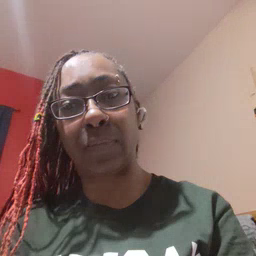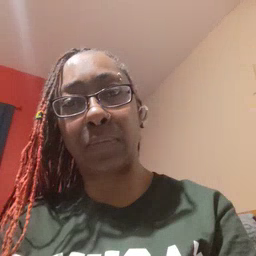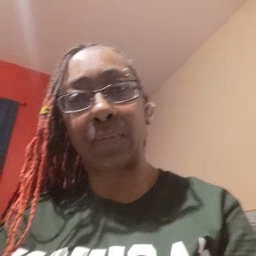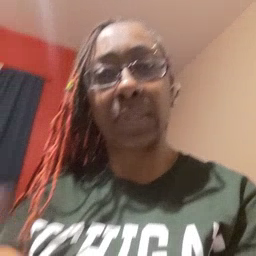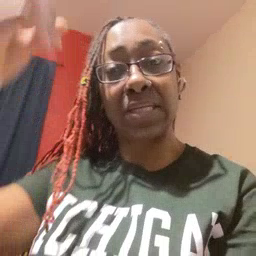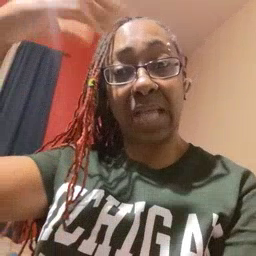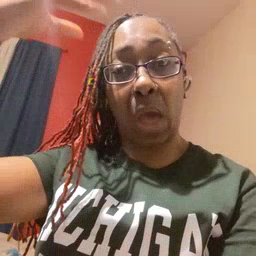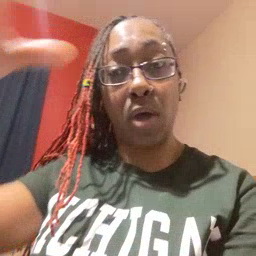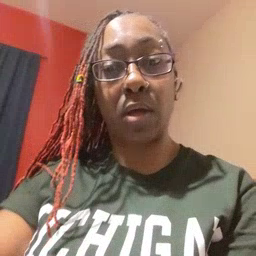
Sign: shower